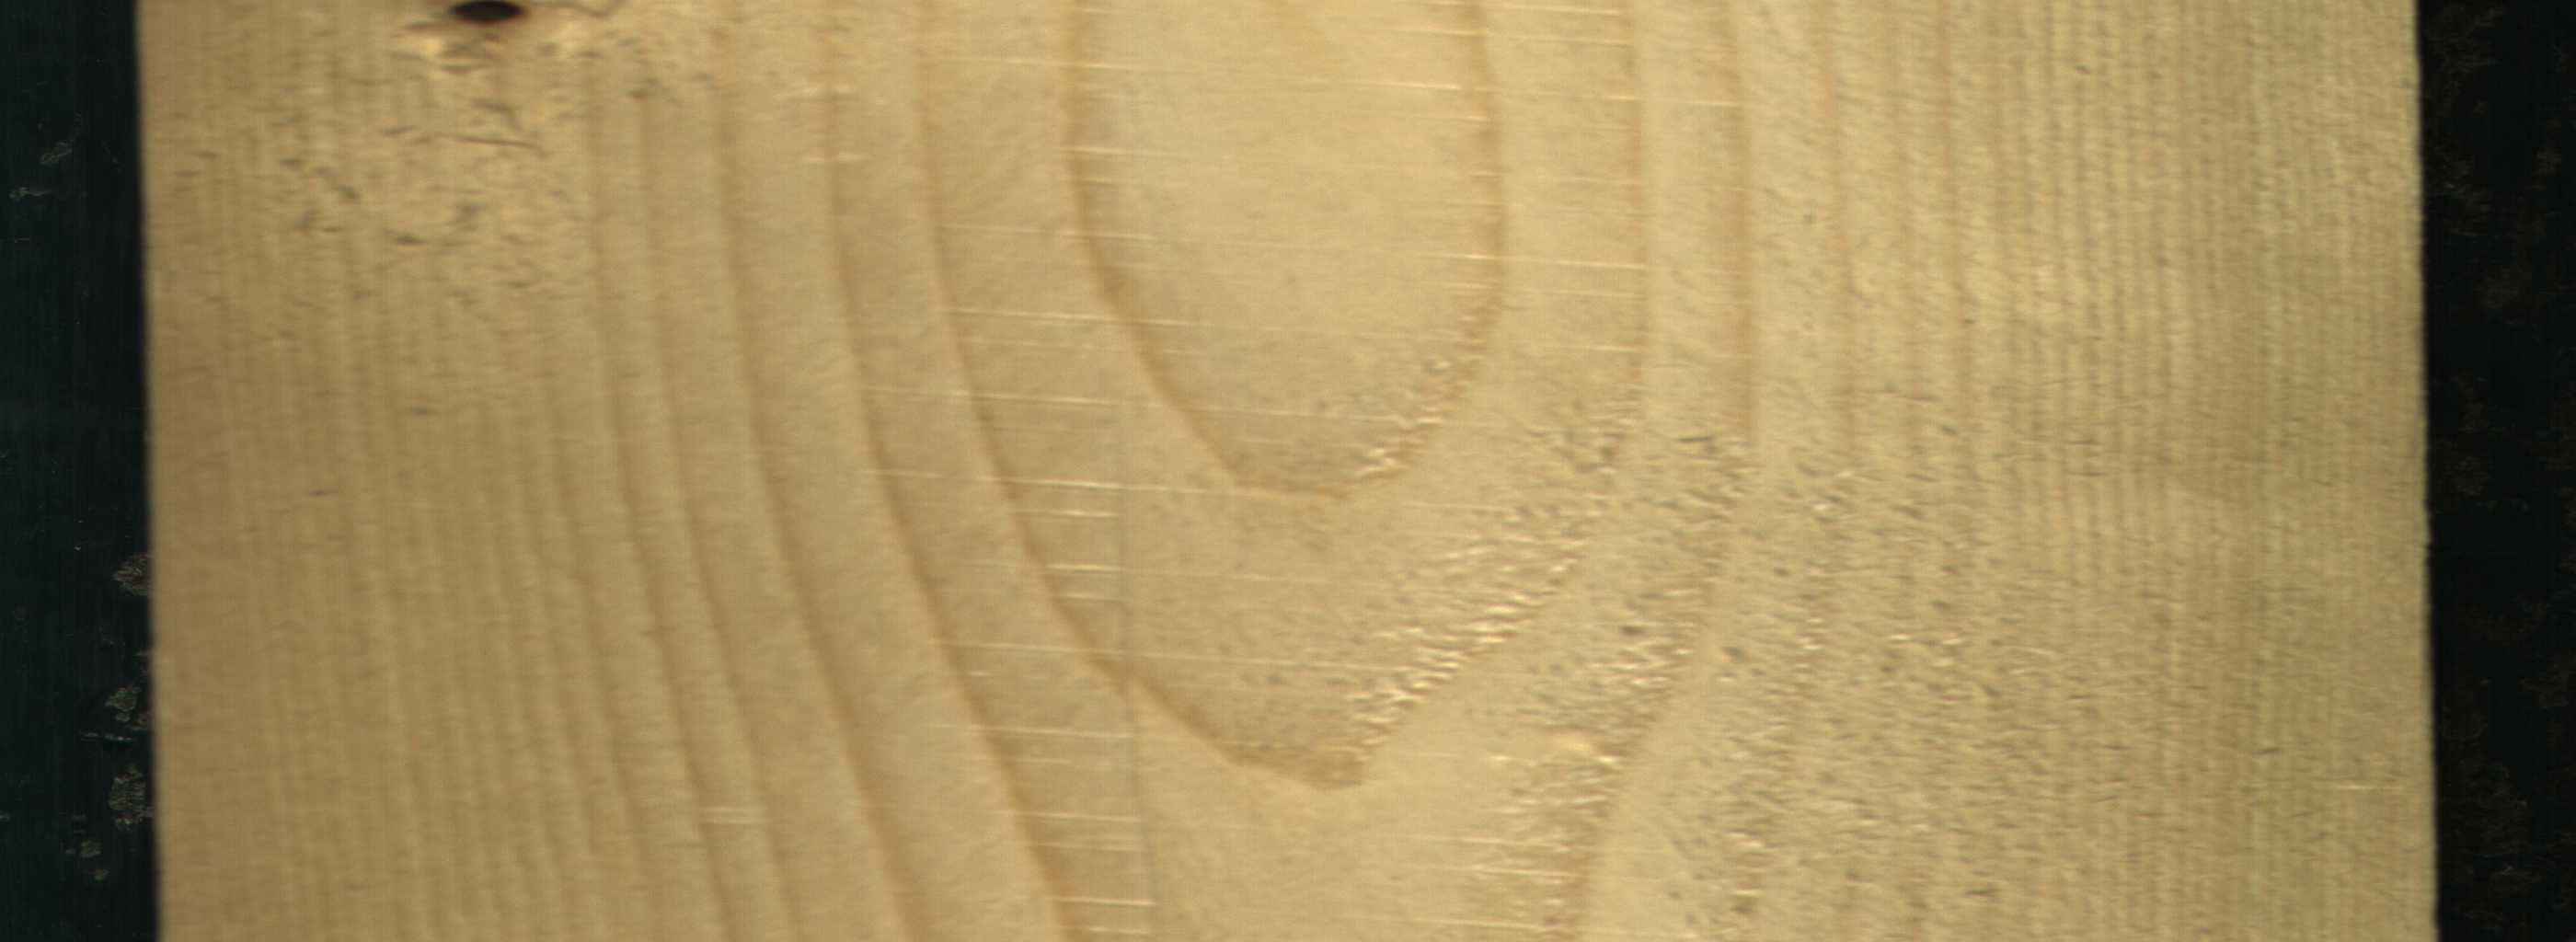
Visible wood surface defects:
Dead_Knot